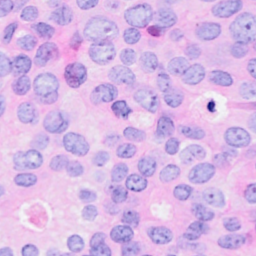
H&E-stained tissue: Breast